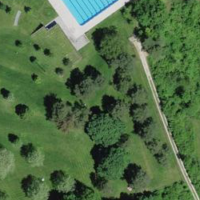
EUNIS habitat code: 45
Species observed at this site:
Juglans regia
Clematis vitalba